Question: I am automating a web application right now.I have used a list array to locate few objects inside a container.All I need to do is that that I have to mouse-hover to the first element and click on the same.But the mouse-hover method I have written in another class as common function.So can I use the object of the list array to pass to the mouse-hover method in any way.?

To Find the elements in the container .
'''
By by = By.xpath("//ul[@id='sortable']");
List<WebElement> featureList= element.findElements(by.tagName("a"));
//Mouse-hover method
public static void moveMouseOver(WebDriver driver, By locator) {
WebElement element = waitForElementPresent(driver, locator);
(new Actions(driver)).moveToElement(element).build().perform();
}
Here can I change the 'By Locator' argument to replace with List array object ?
'''
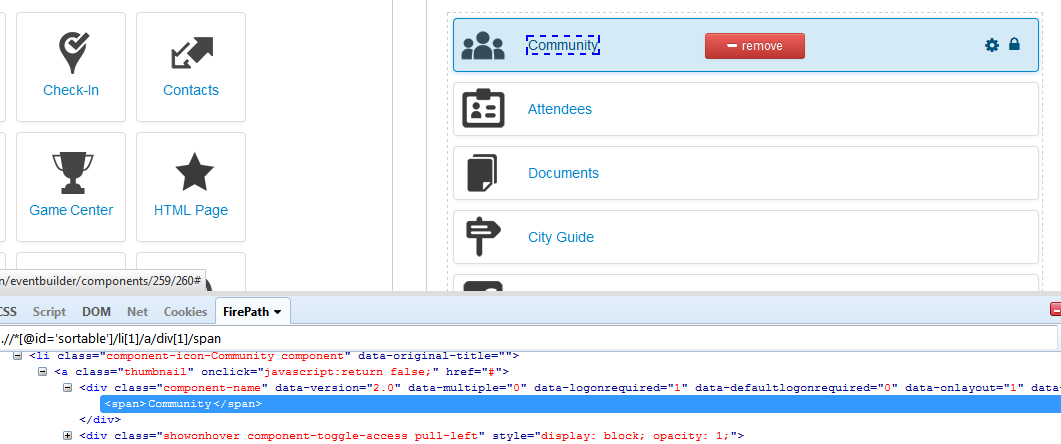
Answer: You can change your method to:
'''
public static void moveMouseOver(WebDriver driver, By locator, String...action) {
List<WebElement> lstElements = driver.findElements(locator);
for (WebElement webelement : lstElements){
if (action.length > 0 && action.equalsIgnoreCase("click"))
(new Actions(driver)).moveToElement(element).click().build().perform();
else
(new Actions(driver)).moveToElement(element).build().perform();
}
'''
In such a scenario it will work for single element also and for multiple and you won't be required to change usage in previous scenarios, though u need handle different cases in future as this one handles click only.